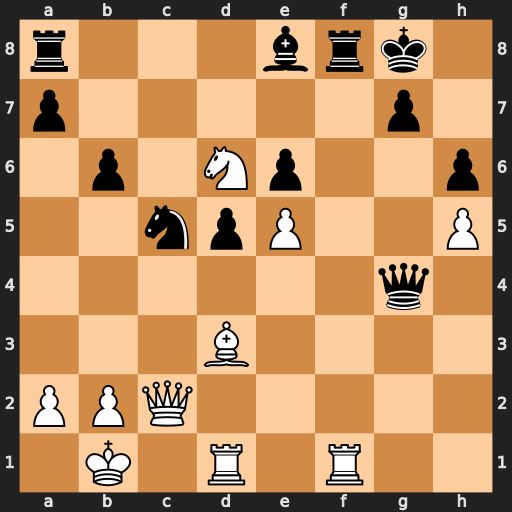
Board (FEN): r3brk1/p5p1/1p1Np2p/2npP2P/6q1/3B4/PPQ5/1K1R1R2
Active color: w
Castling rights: -
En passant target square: -
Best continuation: Bh7+ Kh8 Rxf8#